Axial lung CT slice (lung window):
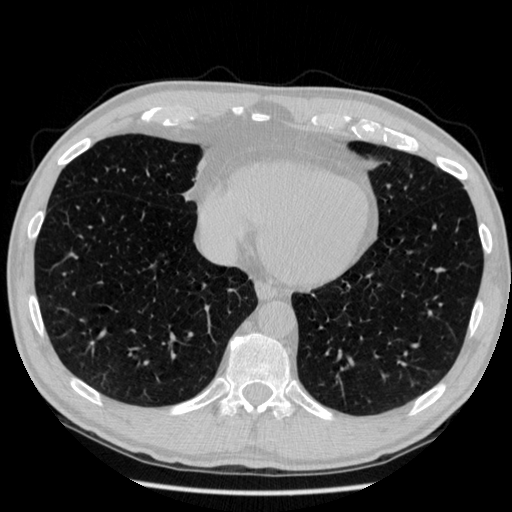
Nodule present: no